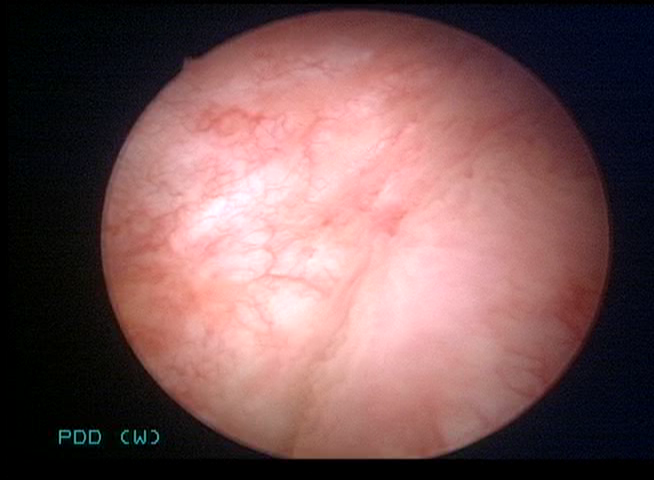
Modality: WLC
Class: Normal mucosa
Bladder cancer association: No